四年级 · 度量几何学
一头牛去河边喝水, 它怎样走才能尽快喝到水？应选择线路（）。

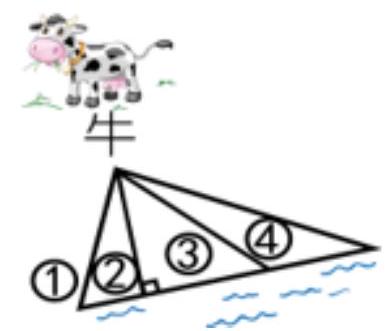
A. (1)
B. (2)
C. (3)
D. (4)
答案: B
解析: 答案: $\mathrm{B}$

【分析】从直线外一点到这条直线所画的垂直线段最短, 它的长度叫作点到直线的距离, 依此选择。

【详解】一头牛去河边喝水, 它应选择线路(2)走才能尽快喝到水。

故答案为: B

【点睛】此题考查的是点到直线的距离, 熟练掌握垂直的特点是解答此题的关键。